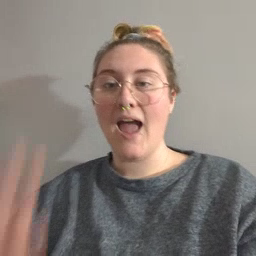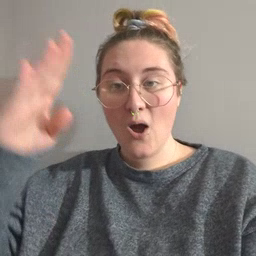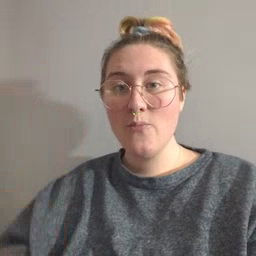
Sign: hello